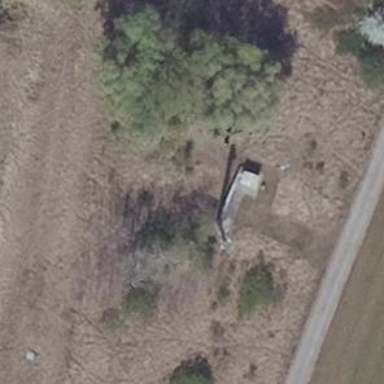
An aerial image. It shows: Communication tower.